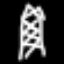
Label: The Eiffel Tower